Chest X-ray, PA view. Patient: 52 years old, sex F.
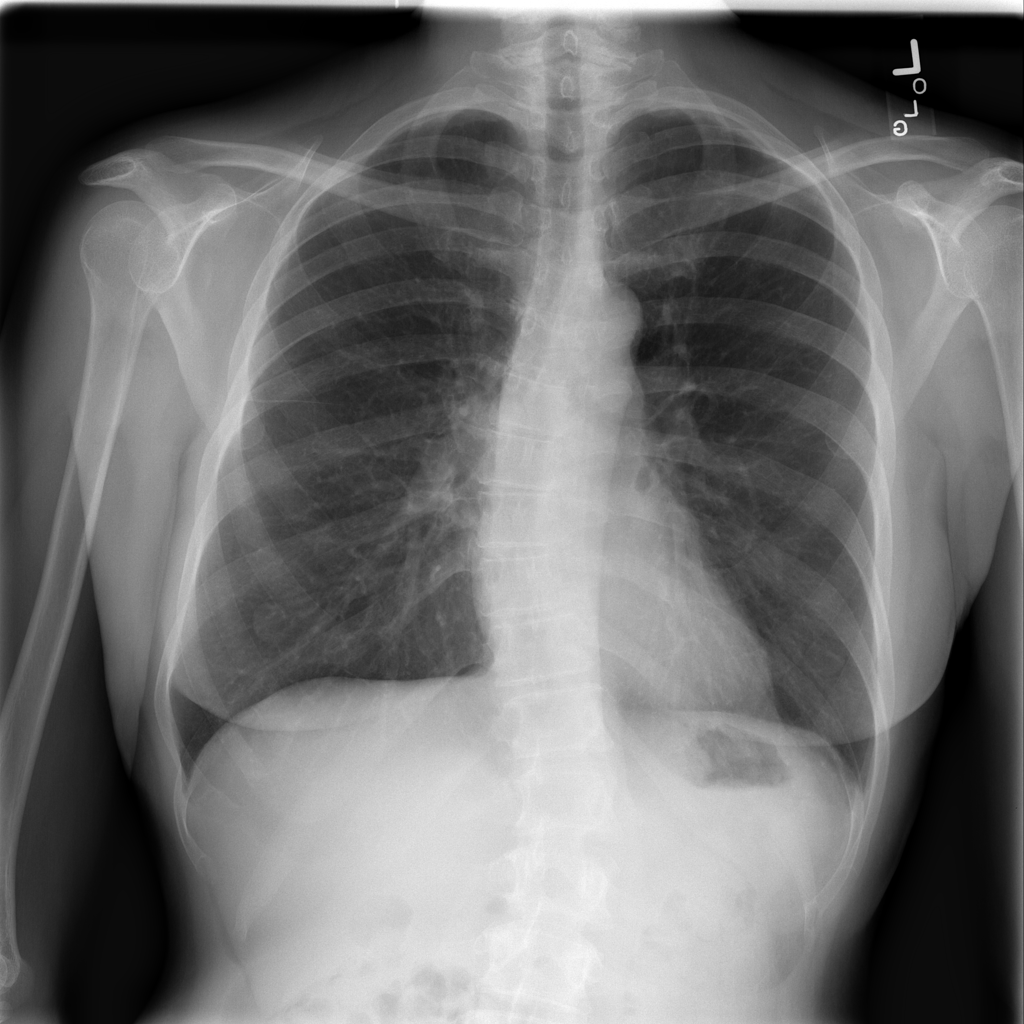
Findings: No Finding